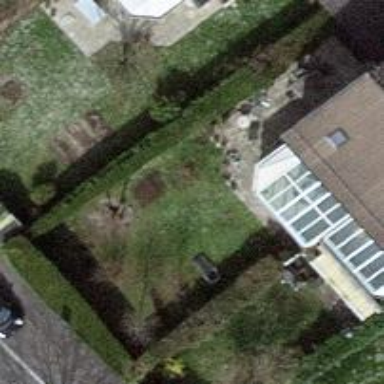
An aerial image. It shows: Garden surrounded by fence.